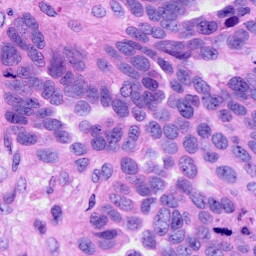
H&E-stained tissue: Ovarian